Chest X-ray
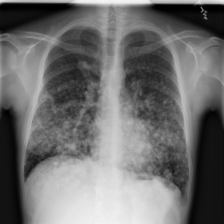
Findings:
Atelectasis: negative
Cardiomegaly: negative
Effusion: negative
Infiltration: negative
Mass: positive
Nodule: negative
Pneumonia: negative
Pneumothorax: negative
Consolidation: negative
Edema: negative
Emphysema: negative
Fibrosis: negative
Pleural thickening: negative
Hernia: negative